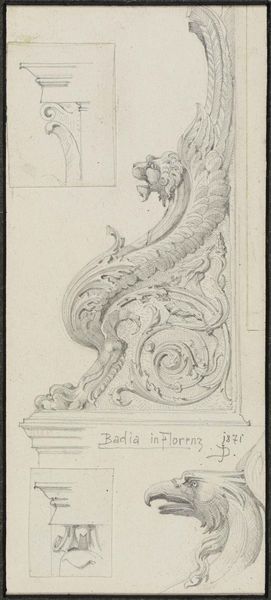
Titel: Stuhlwerke aus der Badia in Florenz
Künstler: Josef Wilhelm Durm
Standort: Karlsruhe
Institution: Staatliche Kunsthalle Karlsruhe
Schlagwörter: adler, falke, feder, flügel, kopf, vogel, hell, profil, schmuck, skizze, stuhl, säule, zeichnung, blick, gebäude, tier, ornament, architektur, federn, sockel, stein, signatur, kirche, auge, klassizismus, blatt, pflanzen, rokoko, kamin, statue, mähne, schrift, papier, schnabel, studie, mauer, grafik, thron, detail, inschrift, datum, dekor, ornamente, verzierung, stuck, podest, steinmetz, jahreszahl, stütze, druck, titel, bleistift, entwurf, löwenkopf, architrav, kapitell, ranke, pfote, sims, gesims, voluten, manierismus, maul, blattwerk, fabelwesen, greif, greifvogel, florenz, löwe, konsole, volute, museum, empire, verzeirung, spirale, wulst, bau, tierkopf, drachen, kapitel, klassizistisch, groteske, arabeske, rocaille, tiger, italienisch, freske, adlerkopf, kunstwerk, abschluß, grafphik, ne, r, d, in, 1878, 1875, 1871, schnabeö, badia in florenz, arkanthusblatt, badia, adlerfreske, balia, barlia, gryhpon, barlia in florznz